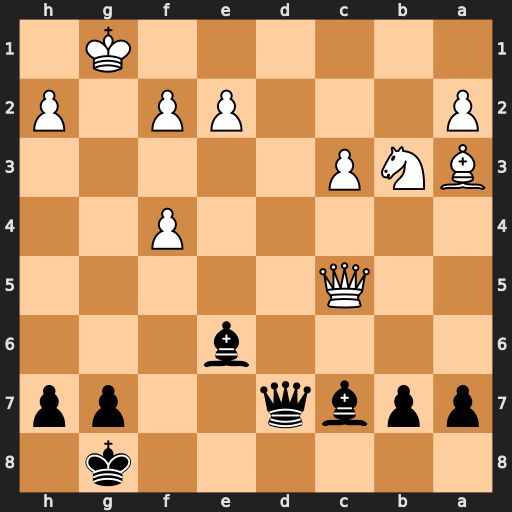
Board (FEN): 6k1/ppbq2pp/4b3/2Q5/5P2/BNP5/P3PP1P/6K1
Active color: b
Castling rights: -
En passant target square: -
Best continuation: Qd1+ Kg2 Bd5+ f3 Qxe2+